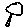
Label: circle